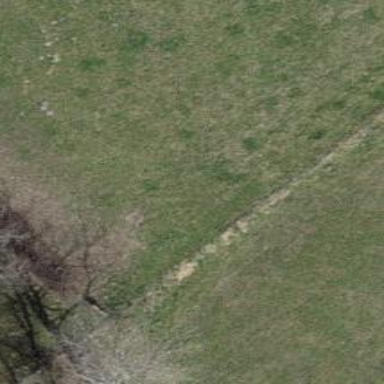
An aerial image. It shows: Track with grass surface categorized as grade4 tracktype.